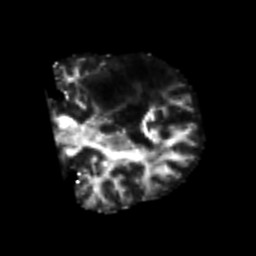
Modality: FA
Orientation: coronal
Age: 52
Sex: male
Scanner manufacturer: siemens
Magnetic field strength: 3 T
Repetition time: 4.987 s
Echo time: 0.0792 s